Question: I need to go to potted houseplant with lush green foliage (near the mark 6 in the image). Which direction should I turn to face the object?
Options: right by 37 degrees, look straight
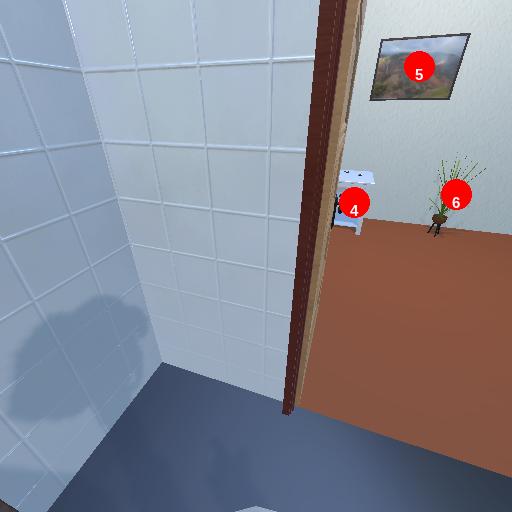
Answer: right by 37 degrees